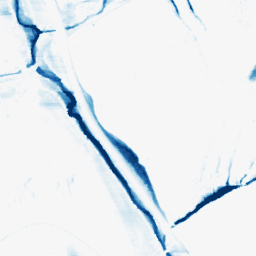
Category: morphological
Decomposition family: morphological_ellipse
Decomposition parameters: operation: closing
width: 5
height: 30
Upsampling method: regularized
Upsampling parameters: scale: 2
lambda_reg: 0.001
Upsampling scale: 2